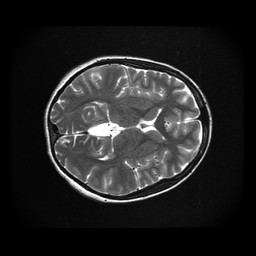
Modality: T2w
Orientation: axial
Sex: female
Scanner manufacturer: ge
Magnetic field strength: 3 T
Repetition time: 5 s
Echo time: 0.1019 s